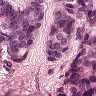
Metastatic tissue present: yes